Question: I developed an application Java Android and i have a problem :)
I want to load an XML file.
'''
AssetManager assetManager = getAssets();
InputStream questionsFile = assetManager.open("questions.xml");
document = builder.parse(questionsFile);
NodeList nList = document.getElementsByTagName("question");
'''
The XML is located in the Asset folder but i get an res Resources NotFoundException.

Thx for the help !
This is my XML file :
'''
<questions>
<question text='Qui est le realisateur de blade runner ?'>
<answer trueAnswer='false'>Stanley Kubrick</answer>
<answer trueAnswer='false'>Steven Spielberg</answer>
<answer trueAnswer='true'>Ridley Scott</answer>
<answer trueAnswer='false'>Roland emmerich</answer>
</question>
<question text='Ou se situe le siege social de la societe Facebook ?'>
<answer trueAnswer='true'>Palo Alto</answer>
<answer trueAnswer='false'>Philadelphie</answer>
<answer trueAnswer='false'>Dallas</answer>
<answer trueAnswer='false'>Boston</answer>
</question>
<question text='Combien de saison a duree la serie X files ?'>
<answer trueAnswer='false'>1</answer>
<answer trueAnswer='false'>5</answer>
<answer trueAnswer='true'>7</answer>
<answer trueAnswer='false'>9</answer>
</question>
</questions>
'''
In fact my XML is loading but this code :
'''
NodeList nList = document.getElementsByTagName("question");
Toast.makeText(getBaseContext(),nList.getLength(),
Toast.LENGTH_LONG).show();
'''
Only work in Java not android.
Thank all for the answers
///////////////////////////////////////////////////////
Its working, with this code :
'''
AssetManager assetManager = getAssets();
document = builder.parse(assetManager.open("XML/questions.xml"));
NodeList nList = document.getElementsByTagName("question");
textViewQuestion = (TextView) findViewById(R.id.textViewQuestion);
textViewQuestion.setText(nList.item(0).getAttributes().getNamedItem("text").getNodeValue());
'''
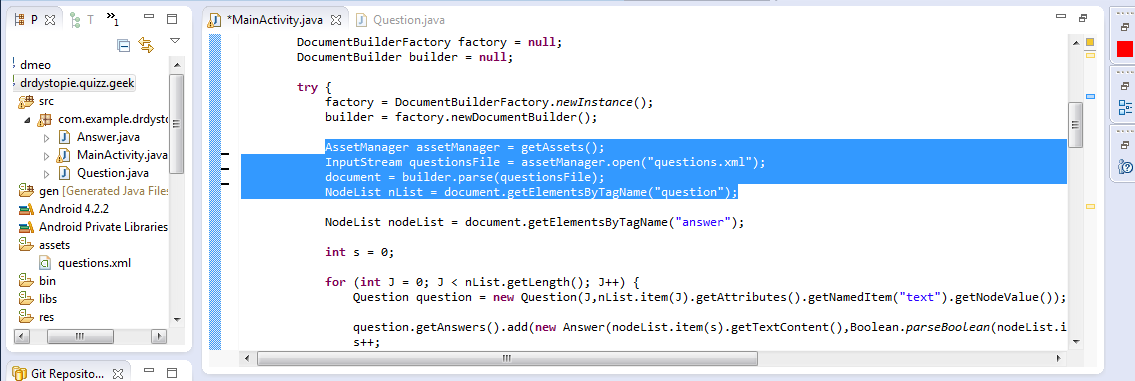
Answer: I have also face this problem create subdirectory in asset and put this file to subdirectory and givepath assetManager.open("subDir/questions.xml");
It will work..check it..